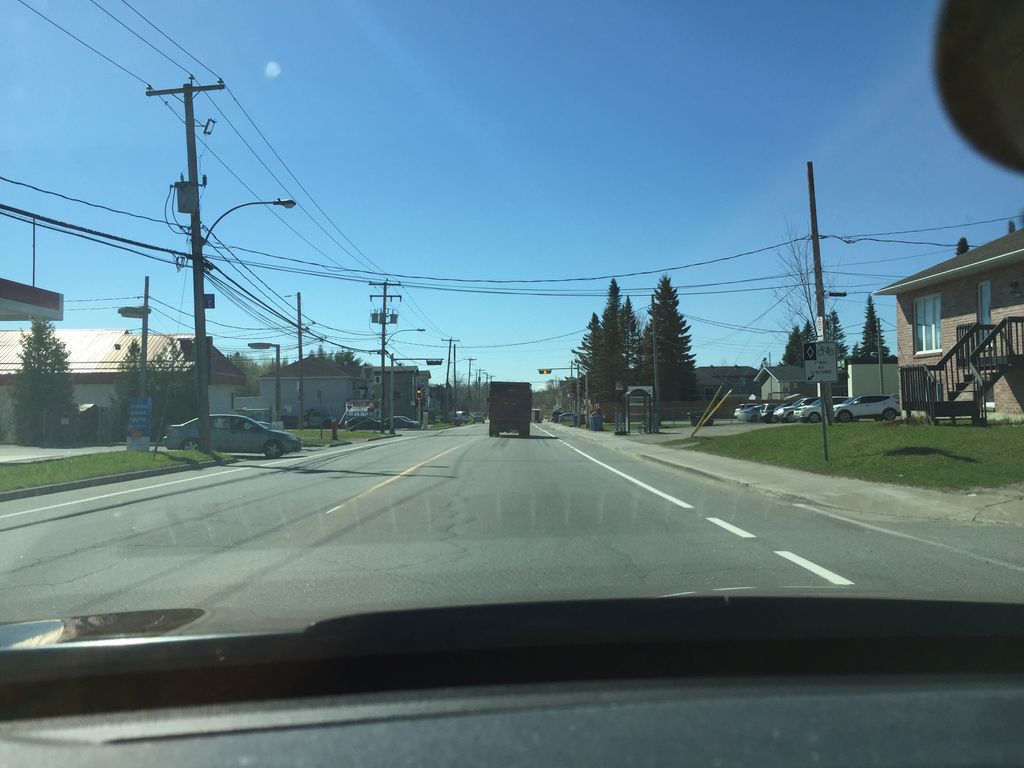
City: quebec_city